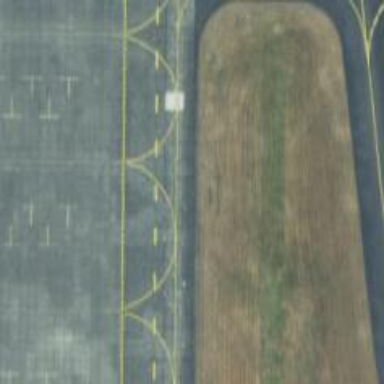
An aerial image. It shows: View of taxiway at the airport.